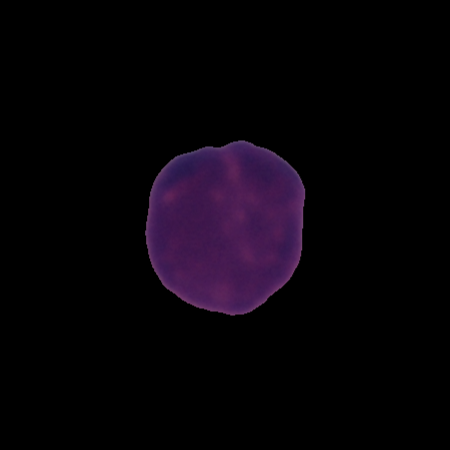
Label: healthy